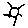
Label: sun